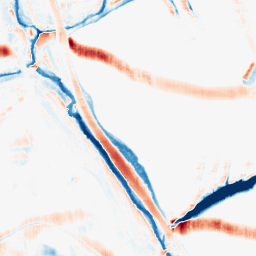
Category: morphological
Decomposition family: morphological_rect
Decomposition parameters: operation: average
width: 10
height: 20
Upsampling method: cubic_mitchell
Upsampling parameters: scale: 4
Upsampling scale: 4